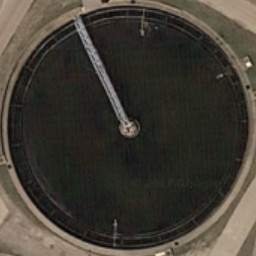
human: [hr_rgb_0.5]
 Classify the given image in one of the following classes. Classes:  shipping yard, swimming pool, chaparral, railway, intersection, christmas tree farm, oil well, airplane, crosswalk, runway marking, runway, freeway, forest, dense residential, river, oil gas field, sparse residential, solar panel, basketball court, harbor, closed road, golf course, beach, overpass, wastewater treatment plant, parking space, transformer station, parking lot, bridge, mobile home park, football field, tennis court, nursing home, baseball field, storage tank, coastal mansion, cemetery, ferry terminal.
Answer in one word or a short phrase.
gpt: wastewater treatment plant